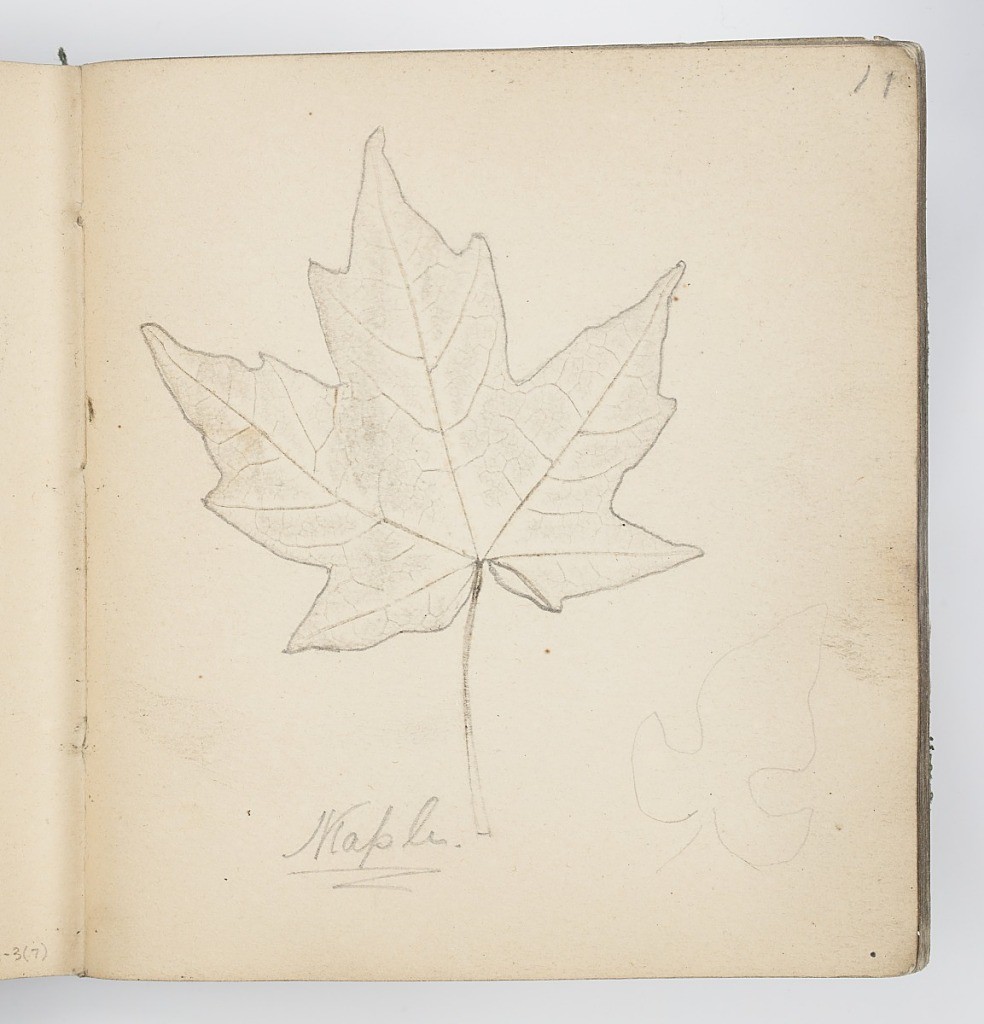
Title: Sketchbook Page: Maple Leaf
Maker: Kenyon Cox, American, 1856–1919
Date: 1874
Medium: Graphite on paper
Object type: Sketchbook folio
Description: Recto: Sketch of a maple leaf.
Verso: sketch of dogtooth violet on stem and flower from above, center; lower right, sketch of noble liverwort with flower and leaf.